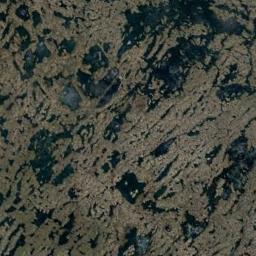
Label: wetland